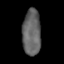
Tissue: skin
Cell type: Epithelial cells
Senescence score: 0.908
Nuclear area (px): 832
Mean DAPI intensity: 98.965